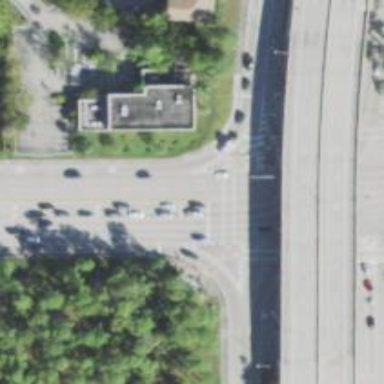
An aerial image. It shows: Primary link highway with asphalt surface.